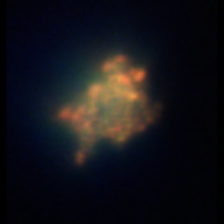
Taxon: Unknown_detritus
Group: Unknown